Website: lowes
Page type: address-validator
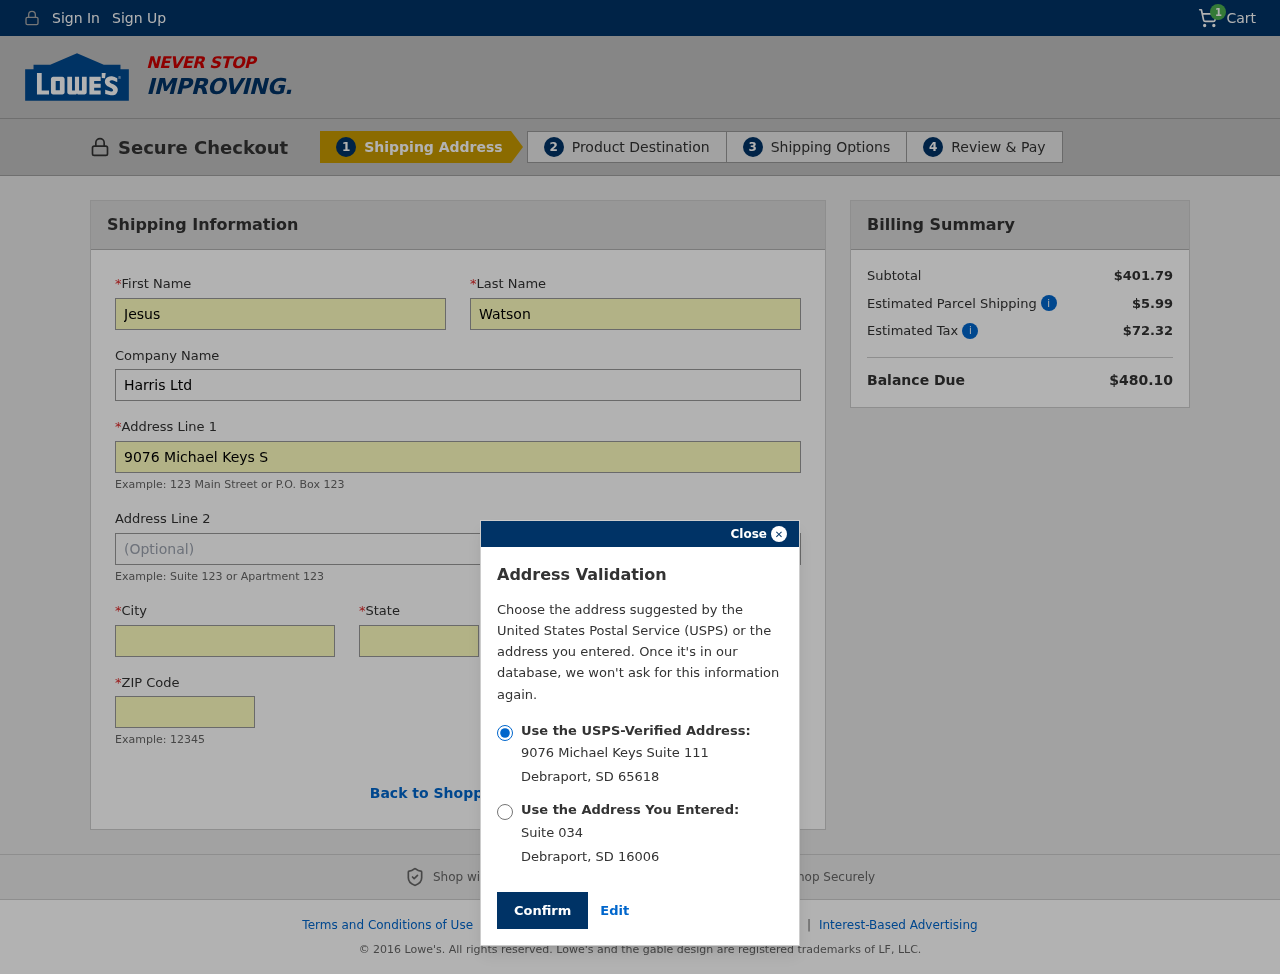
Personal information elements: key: PII_CITY
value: Debraport
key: PII_COMPANY
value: Harris Ltd
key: PII_FIRSTNAME
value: Jesus
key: PII_LASTNAME
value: Watson
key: PII_POSTCODE
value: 65618
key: PII_POSTCODE2
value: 16006
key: PII_STATE
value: South Dakota
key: PII_STATE_ABBR
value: SD
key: PII_STREET
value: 9076 Michael Keys Suite 111
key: PII_STREET2
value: Suite 034
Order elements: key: ORDER_NUM_ITEMS
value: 1
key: ORDER_SUBTOTAL
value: $401.79
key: ORDER_SHIPPING_COST
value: $5.99
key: ORDER_TAX
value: $72.32
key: ORDER_TOTAL
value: $480.10